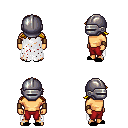
a pixel art fantasy rpg character, male body template, human, tanned skin, white tattered cape, red pants, blonde loose hair, metal helm, leather bracers, black slippers, four views (front, back, left, right), 2x2 character sprite sheet, small pixel art, hard edges, no anti-aliasing